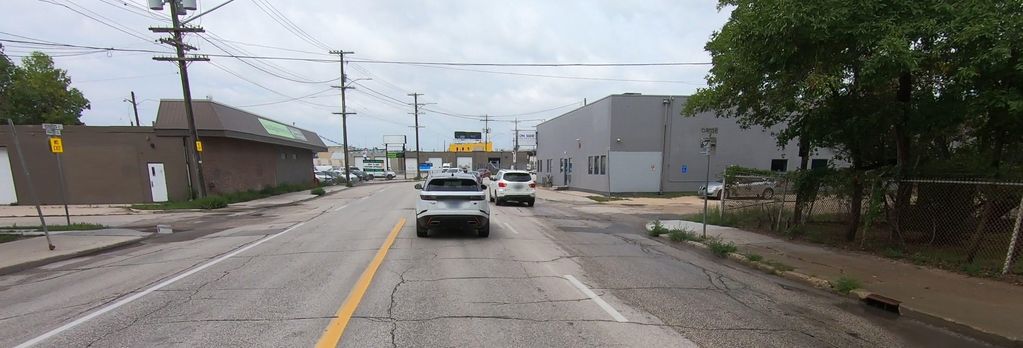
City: winnipeg